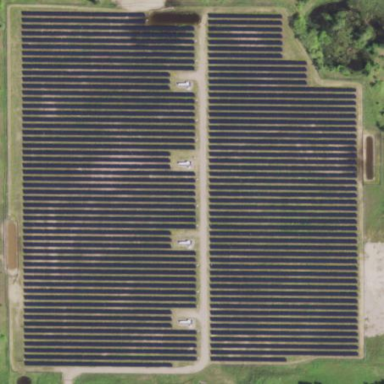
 hosting solar power plant utilizing photovoltaic technology."